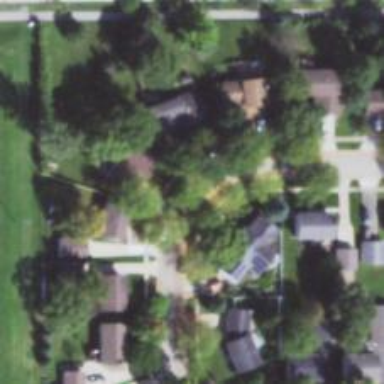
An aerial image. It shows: Residential road with separate asphalt sidewalk.